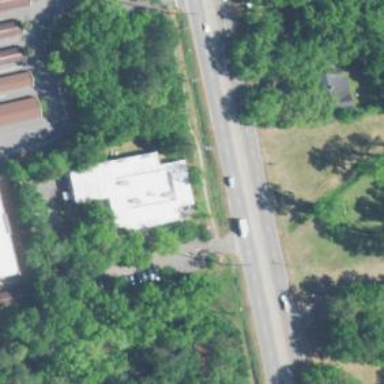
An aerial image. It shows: Animal shelter.